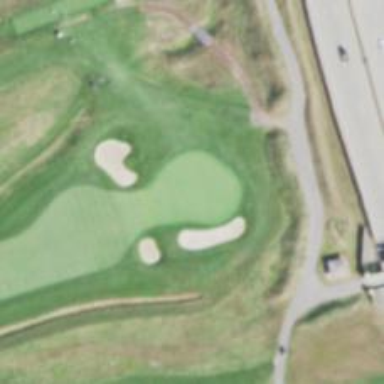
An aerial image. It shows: Golf hole.